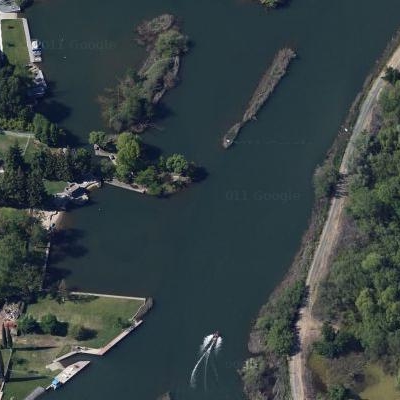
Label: RiverLake